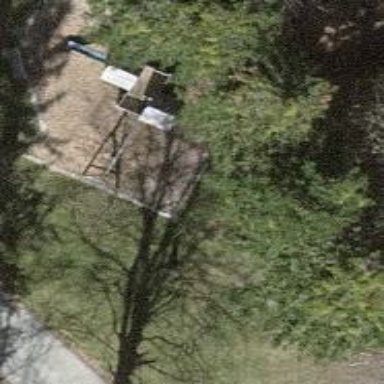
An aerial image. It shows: Unpaved playground.